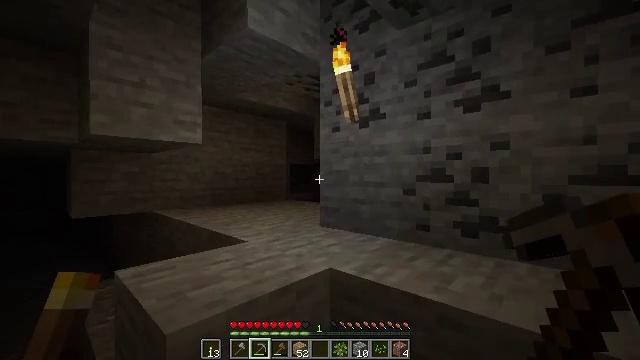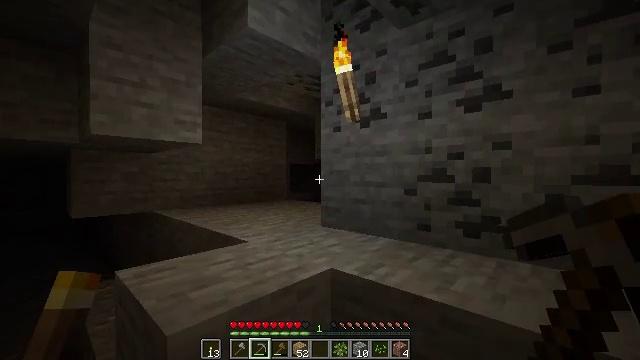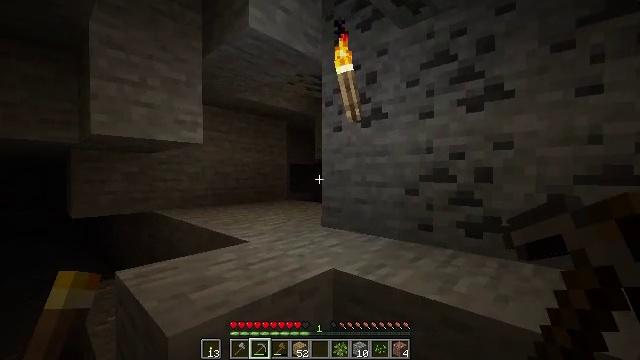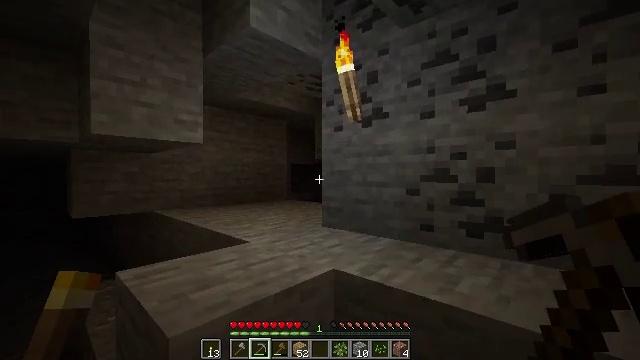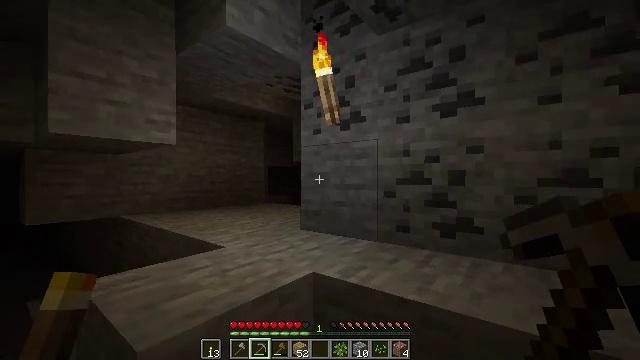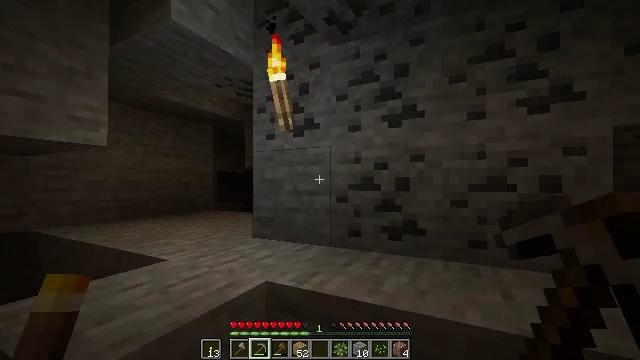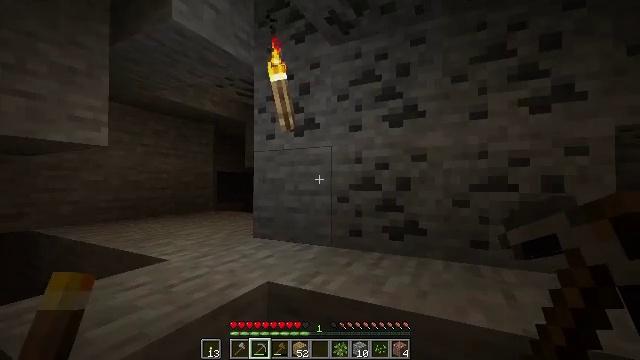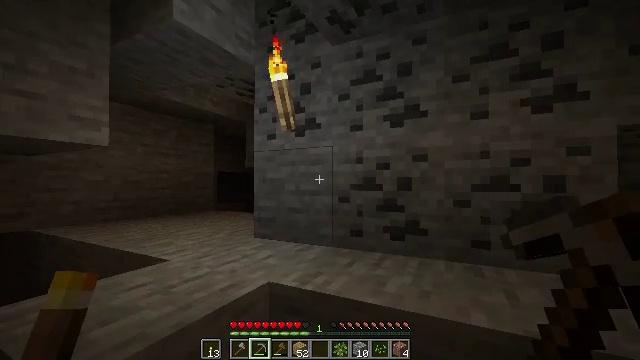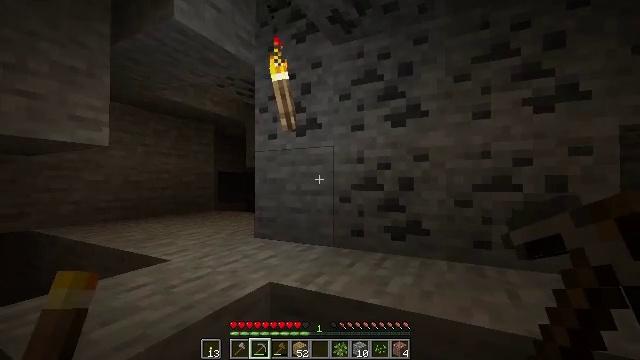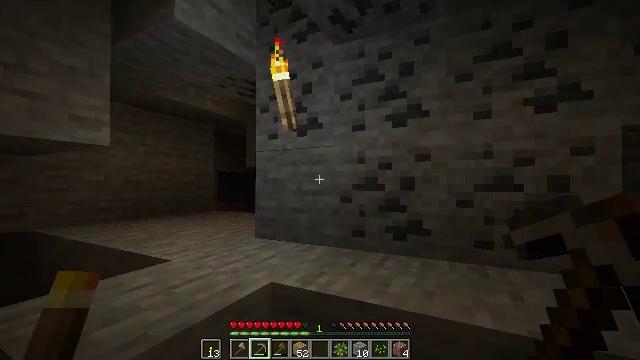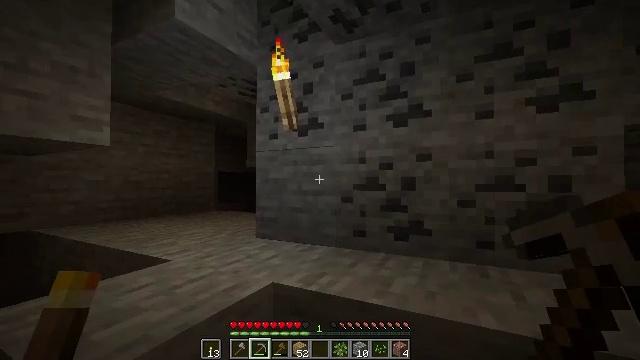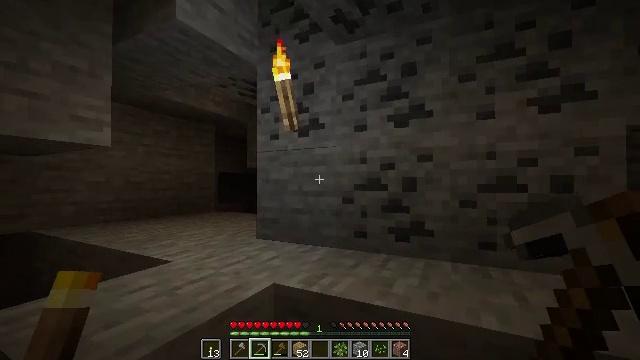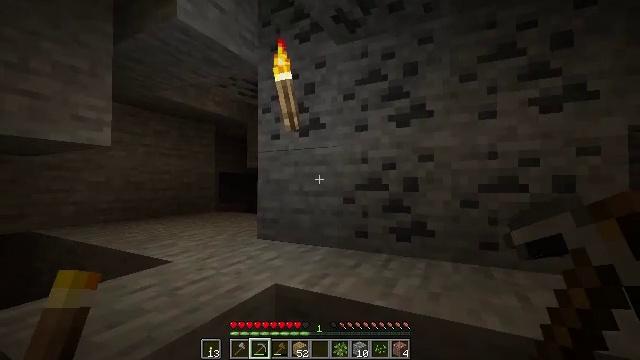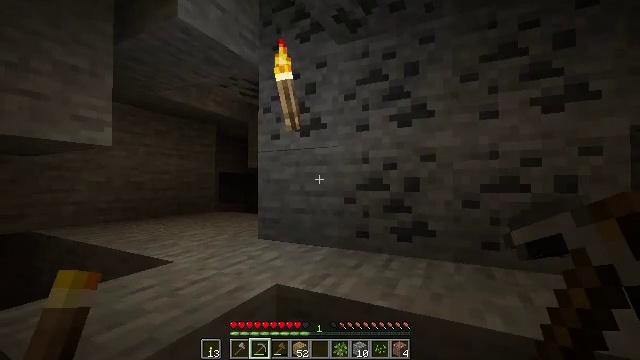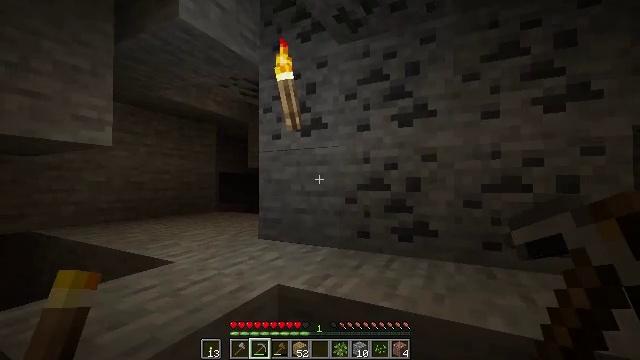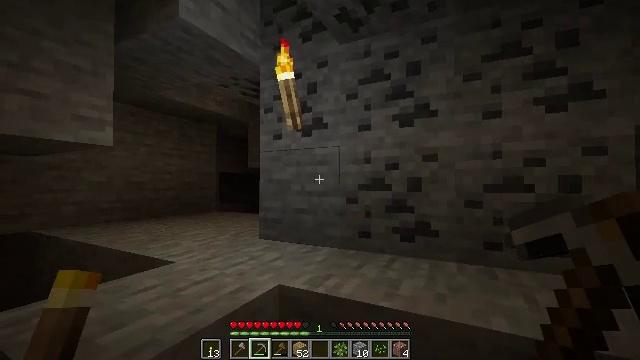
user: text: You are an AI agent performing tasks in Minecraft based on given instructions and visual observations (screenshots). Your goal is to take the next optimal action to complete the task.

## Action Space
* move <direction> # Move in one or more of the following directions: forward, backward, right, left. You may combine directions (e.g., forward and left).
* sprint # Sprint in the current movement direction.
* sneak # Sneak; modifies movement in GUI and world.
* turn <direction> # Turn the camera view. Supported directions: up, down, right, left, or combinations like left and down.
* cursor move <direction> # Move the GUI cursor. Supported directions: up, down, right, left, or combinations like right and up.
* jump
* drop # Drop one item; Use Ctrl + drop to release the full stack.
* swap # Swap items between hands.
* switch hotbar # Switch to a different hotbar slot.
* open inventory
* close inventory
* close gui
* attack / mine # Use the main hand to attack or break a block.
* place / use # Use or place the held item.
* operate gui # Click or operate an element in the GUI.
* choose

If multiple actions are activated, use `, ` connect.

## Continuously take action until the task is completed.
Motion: motion action
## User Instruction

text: Extract coal from the ore block.
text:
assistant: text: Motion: no_op
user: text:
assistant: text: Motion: no_op
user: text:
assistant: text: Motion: no_op
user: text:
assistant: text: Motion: turn right
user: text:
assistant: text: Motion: turn right and up
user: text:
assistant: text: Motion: no_op
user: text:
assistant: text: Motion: no_op
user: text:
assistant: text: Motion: no_op
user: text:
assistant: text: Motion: no_op
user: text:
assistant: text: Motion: no_op
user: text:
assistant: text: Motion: no_op
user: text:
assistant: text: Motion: no_op
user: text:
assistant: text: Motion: no_op
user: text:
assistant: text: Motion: no_op
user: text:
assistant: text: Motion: no_op
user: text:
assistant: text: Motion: turn right
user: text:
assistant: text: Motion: turn right
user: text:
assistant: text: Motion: turn right
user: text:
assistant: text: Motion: turn right and down
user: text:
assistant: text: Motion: move forward
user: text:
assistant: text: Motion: move forward, jump
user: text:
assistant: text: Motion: move forward, jump
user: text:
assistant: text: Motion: move forward, jump
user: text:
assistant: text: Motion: move forward, jump
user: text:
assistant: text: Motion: move forward, jump
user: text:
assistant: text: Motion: move forward, jump
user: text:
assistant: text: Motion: move forward, jump
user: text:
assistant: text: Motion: move forward, jump
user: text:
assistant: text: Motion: move forward
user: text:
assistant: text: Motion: move forward